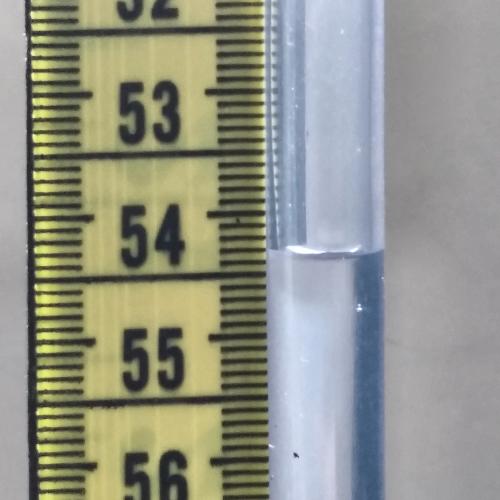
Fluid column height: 54.3 cm